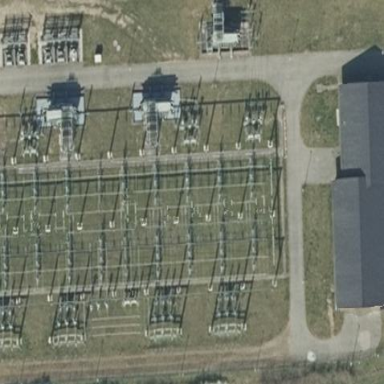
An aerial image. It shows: Outdoor power substation surrounded by fence. The substation operates at the distribution level.